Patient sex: M
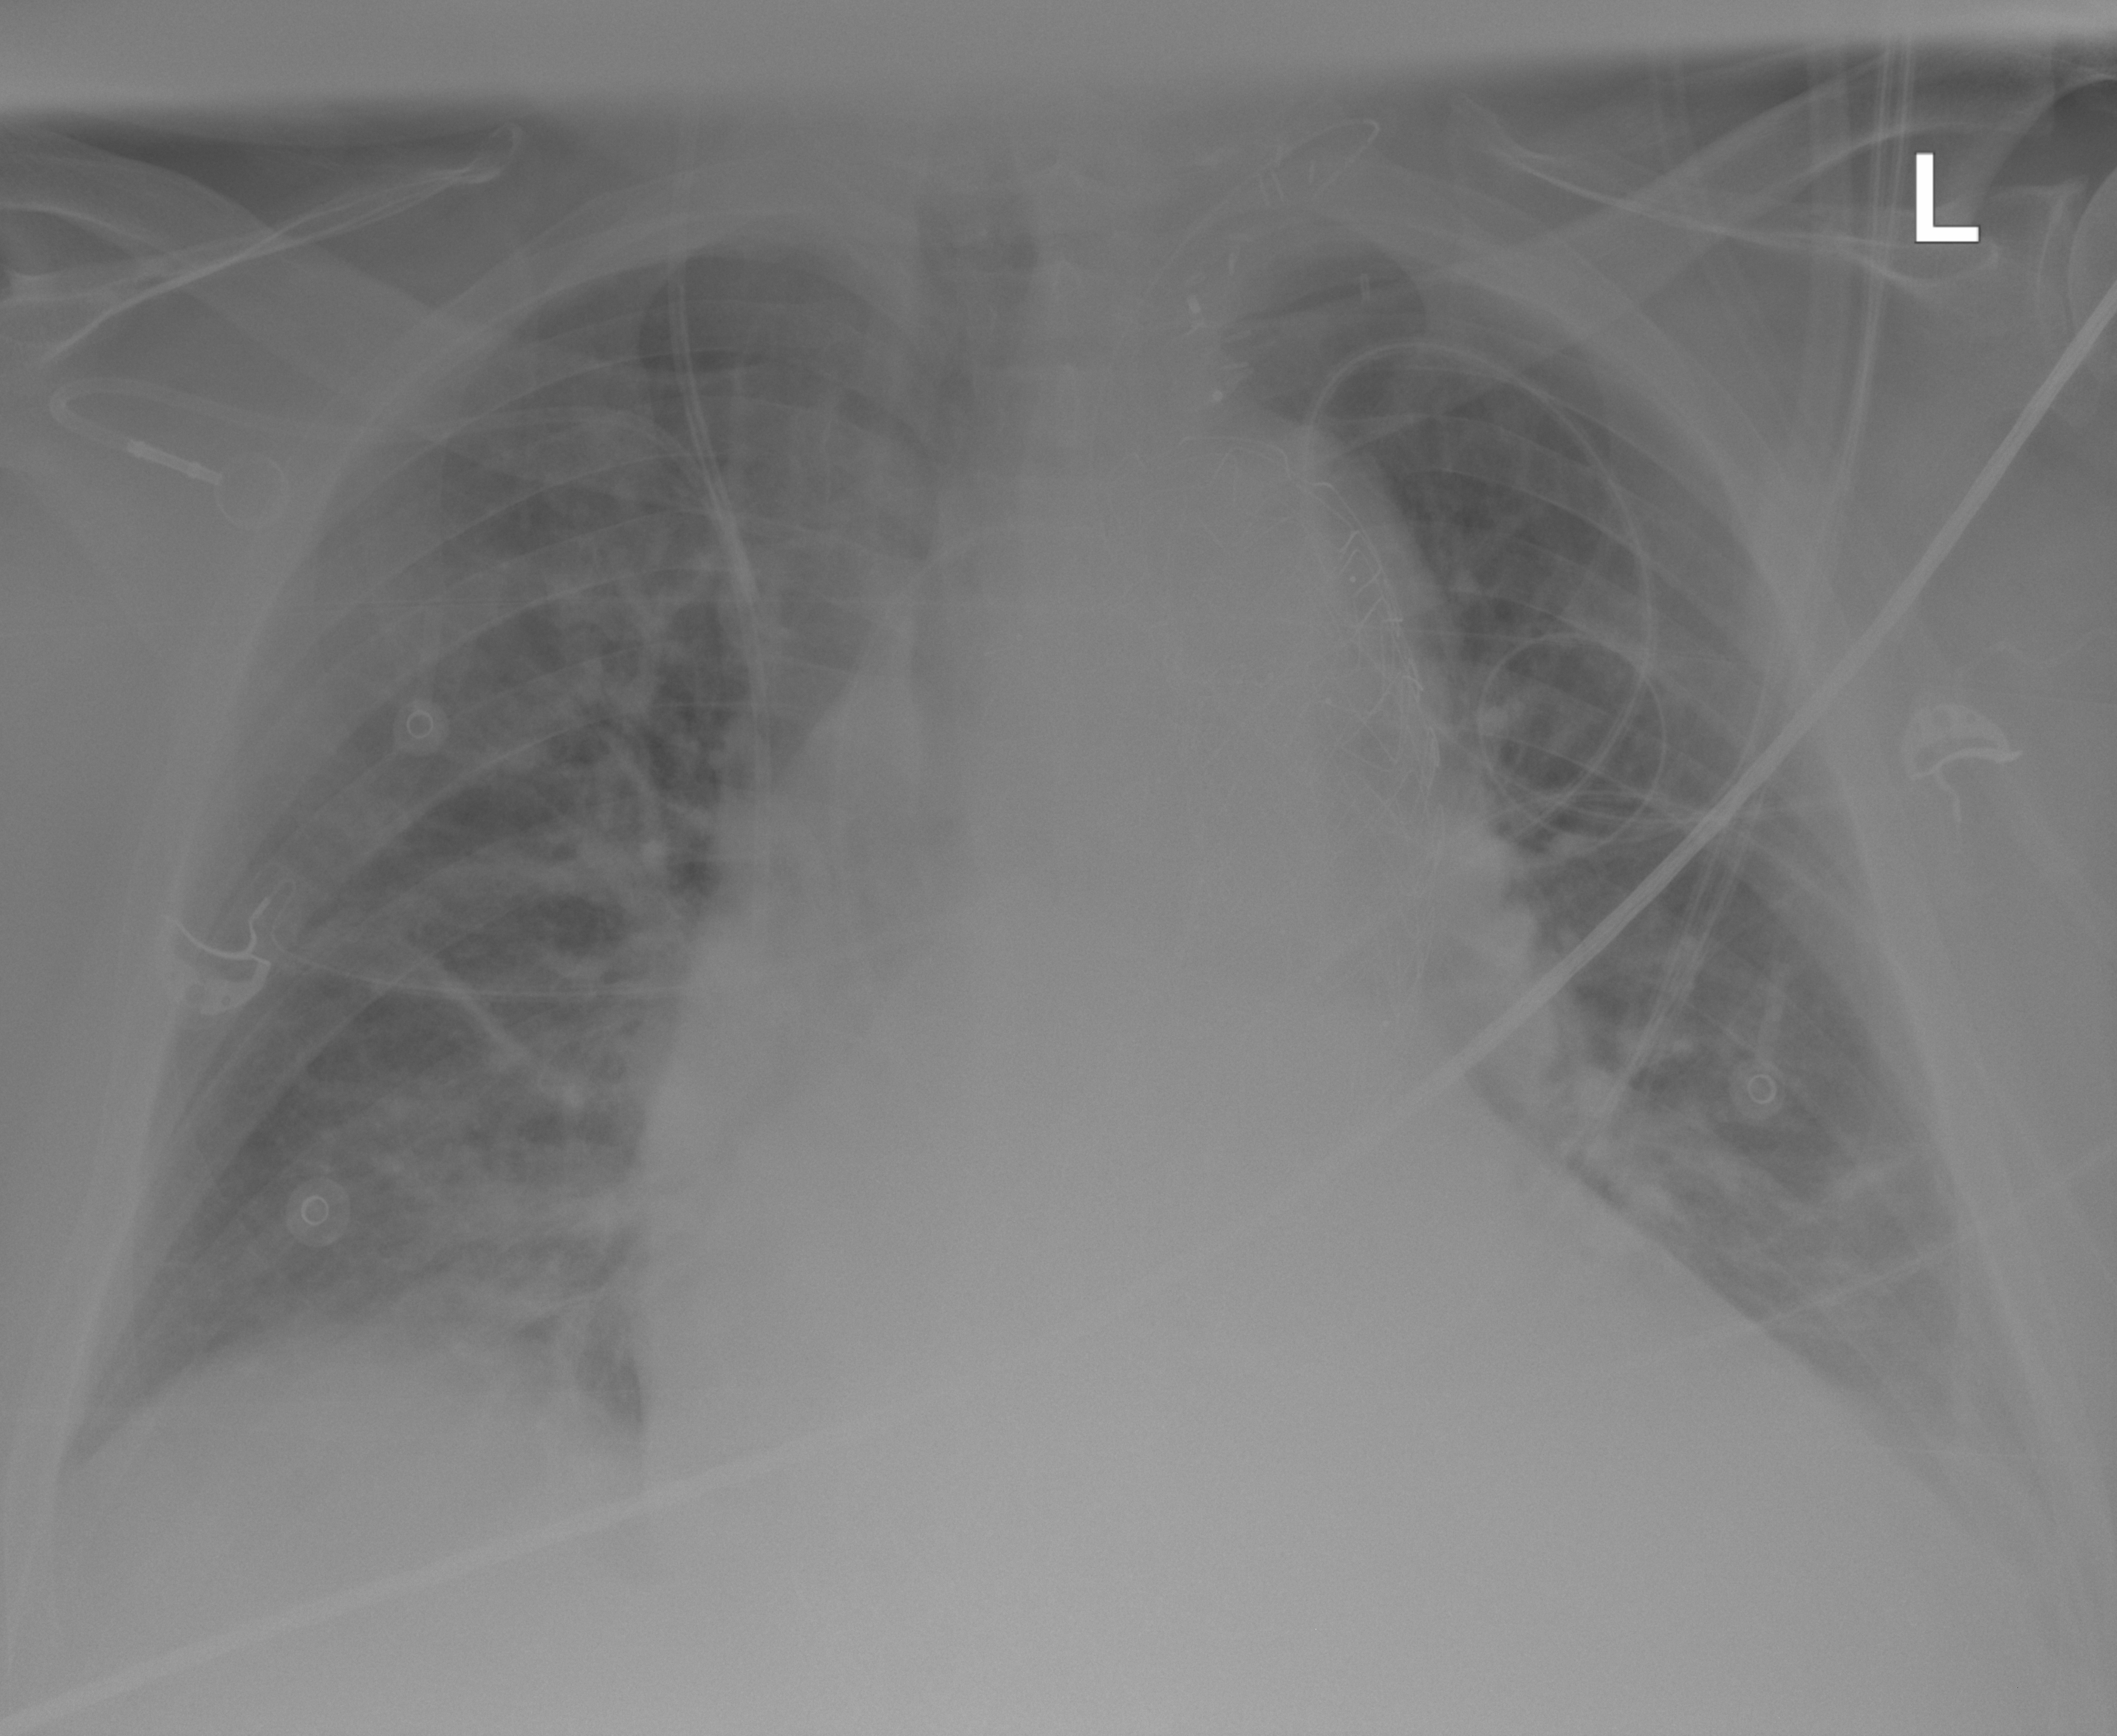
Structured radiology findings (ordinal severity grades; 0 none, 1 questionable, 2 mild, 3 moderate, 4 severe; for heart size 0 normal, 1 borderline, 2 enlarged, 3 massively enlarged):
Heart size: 3
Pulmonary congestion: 2
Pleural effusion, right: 0
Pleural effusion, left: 2
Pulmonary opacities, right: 2
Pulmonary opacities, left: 2
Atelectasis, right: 1
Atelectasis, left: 1